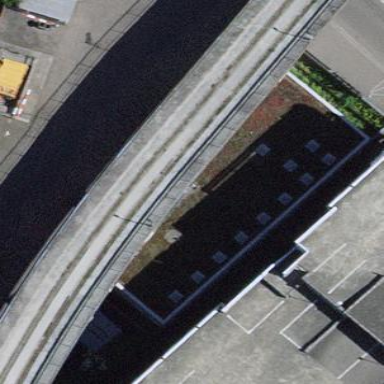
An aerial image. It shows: Warehouse.